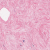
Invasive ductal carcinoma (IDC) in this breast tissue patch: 0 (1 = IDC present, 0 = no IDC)